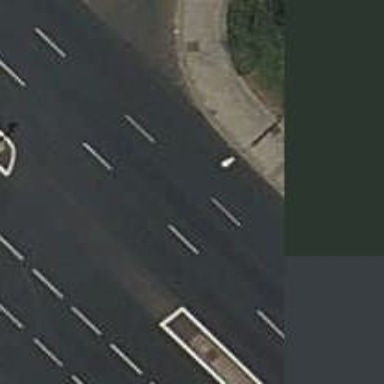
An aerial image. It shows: Road with traffic signals.